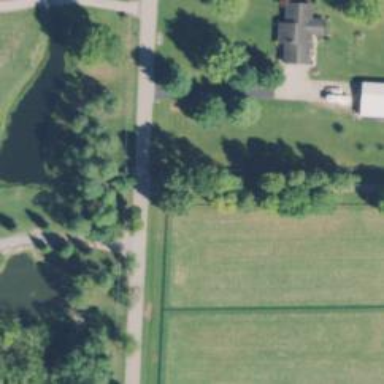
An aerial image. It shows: Unclassified road.